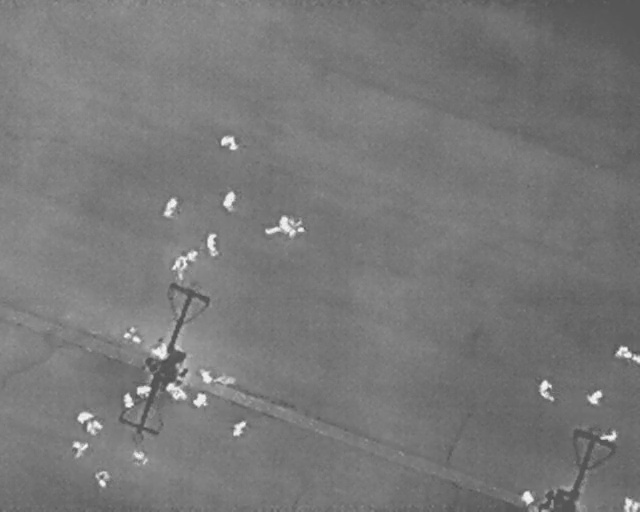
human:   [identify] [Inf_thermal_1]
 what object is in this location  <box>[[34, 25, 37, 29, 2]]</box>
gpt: <ref>1 medium person at the top</ref>